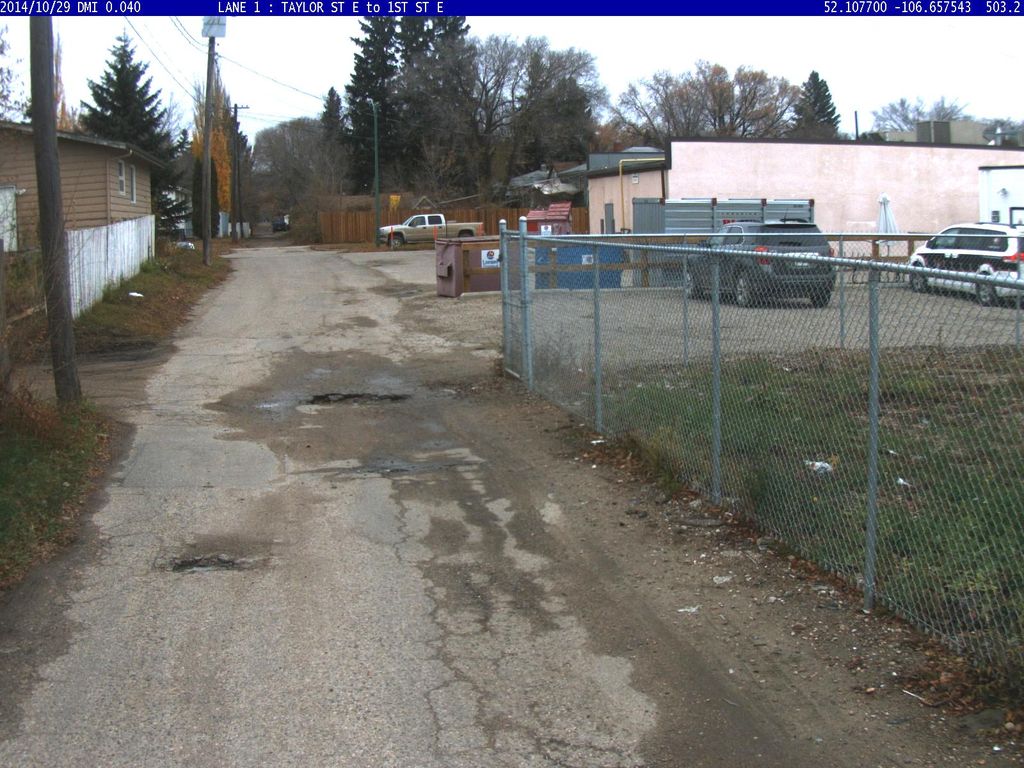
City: saskatoon